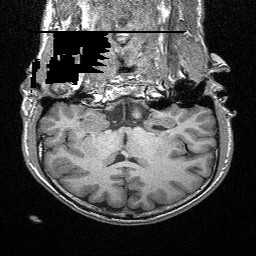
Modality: T1w
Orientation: sagittal
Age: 26
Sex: male